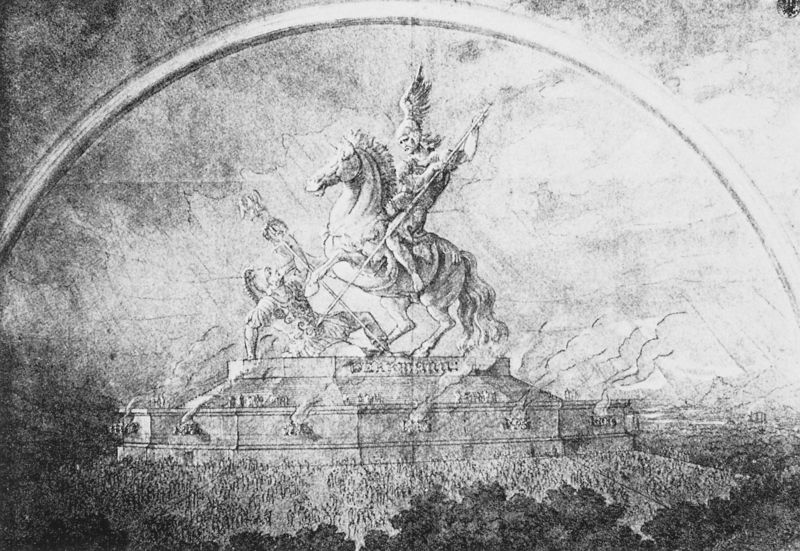
Titel: Entwurf zu einem Hermannsdenkmal
Künstler: Karl Friedrich Schinkel
Schlagwörter: feuer, flügel, kampf, bäume, stadt, grau, schwarz, skizze, zeichnung, sockel, tod, rauch, wald, pferd, reiter, mähne, reiterbild, sattel, bogen, stab, lanze, grimmig, unscharf, burg, flammen, denkmal, druck, revolution, schwarzweiß, brutal, helm, entwurf, rüstung, sieg, römer, wappen, ross, griechenland, plan, opfer, speer, fresko, töten, hermes, erzengel, gefallen, vage, standbild, georg, wölbung, spqr, regenbogen, riesig, florian, feldzeichen, verlierer, 1800, süeer